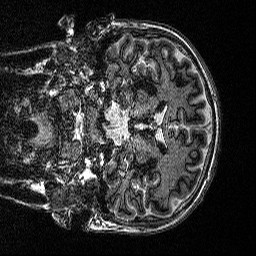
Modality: MP2RAGE
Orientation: coronal
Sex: male
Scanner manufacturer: siemens
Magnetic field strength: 3 T
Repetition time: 5 s
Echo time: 0.00292 s